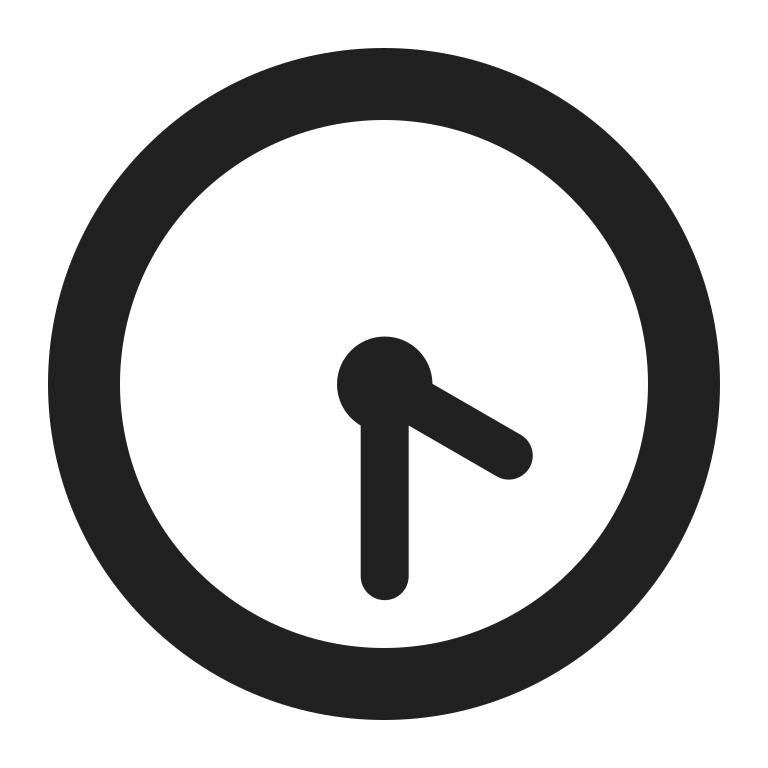
four thirty high contrast